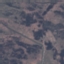
Land use / land cover: HerbaceousVegetation